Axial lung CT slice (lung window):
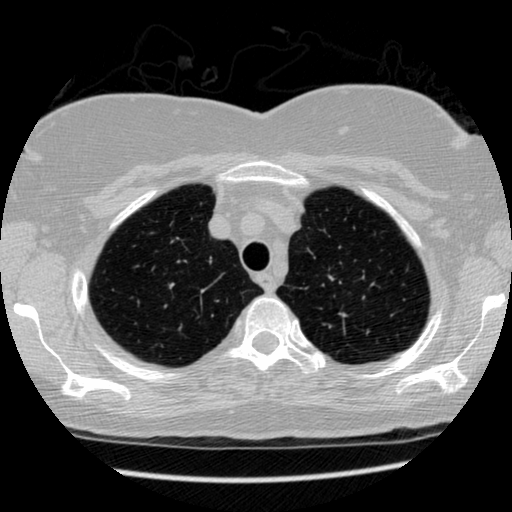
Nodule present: no